Field crop: maize
Growth stage: 1
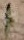
Species: atriplex